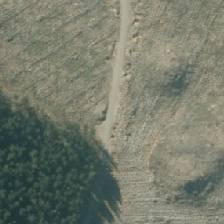
Land cover: harvested_forest